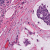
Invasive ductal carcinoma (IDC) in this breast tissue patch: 1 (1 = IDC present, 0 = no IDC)